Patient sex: F
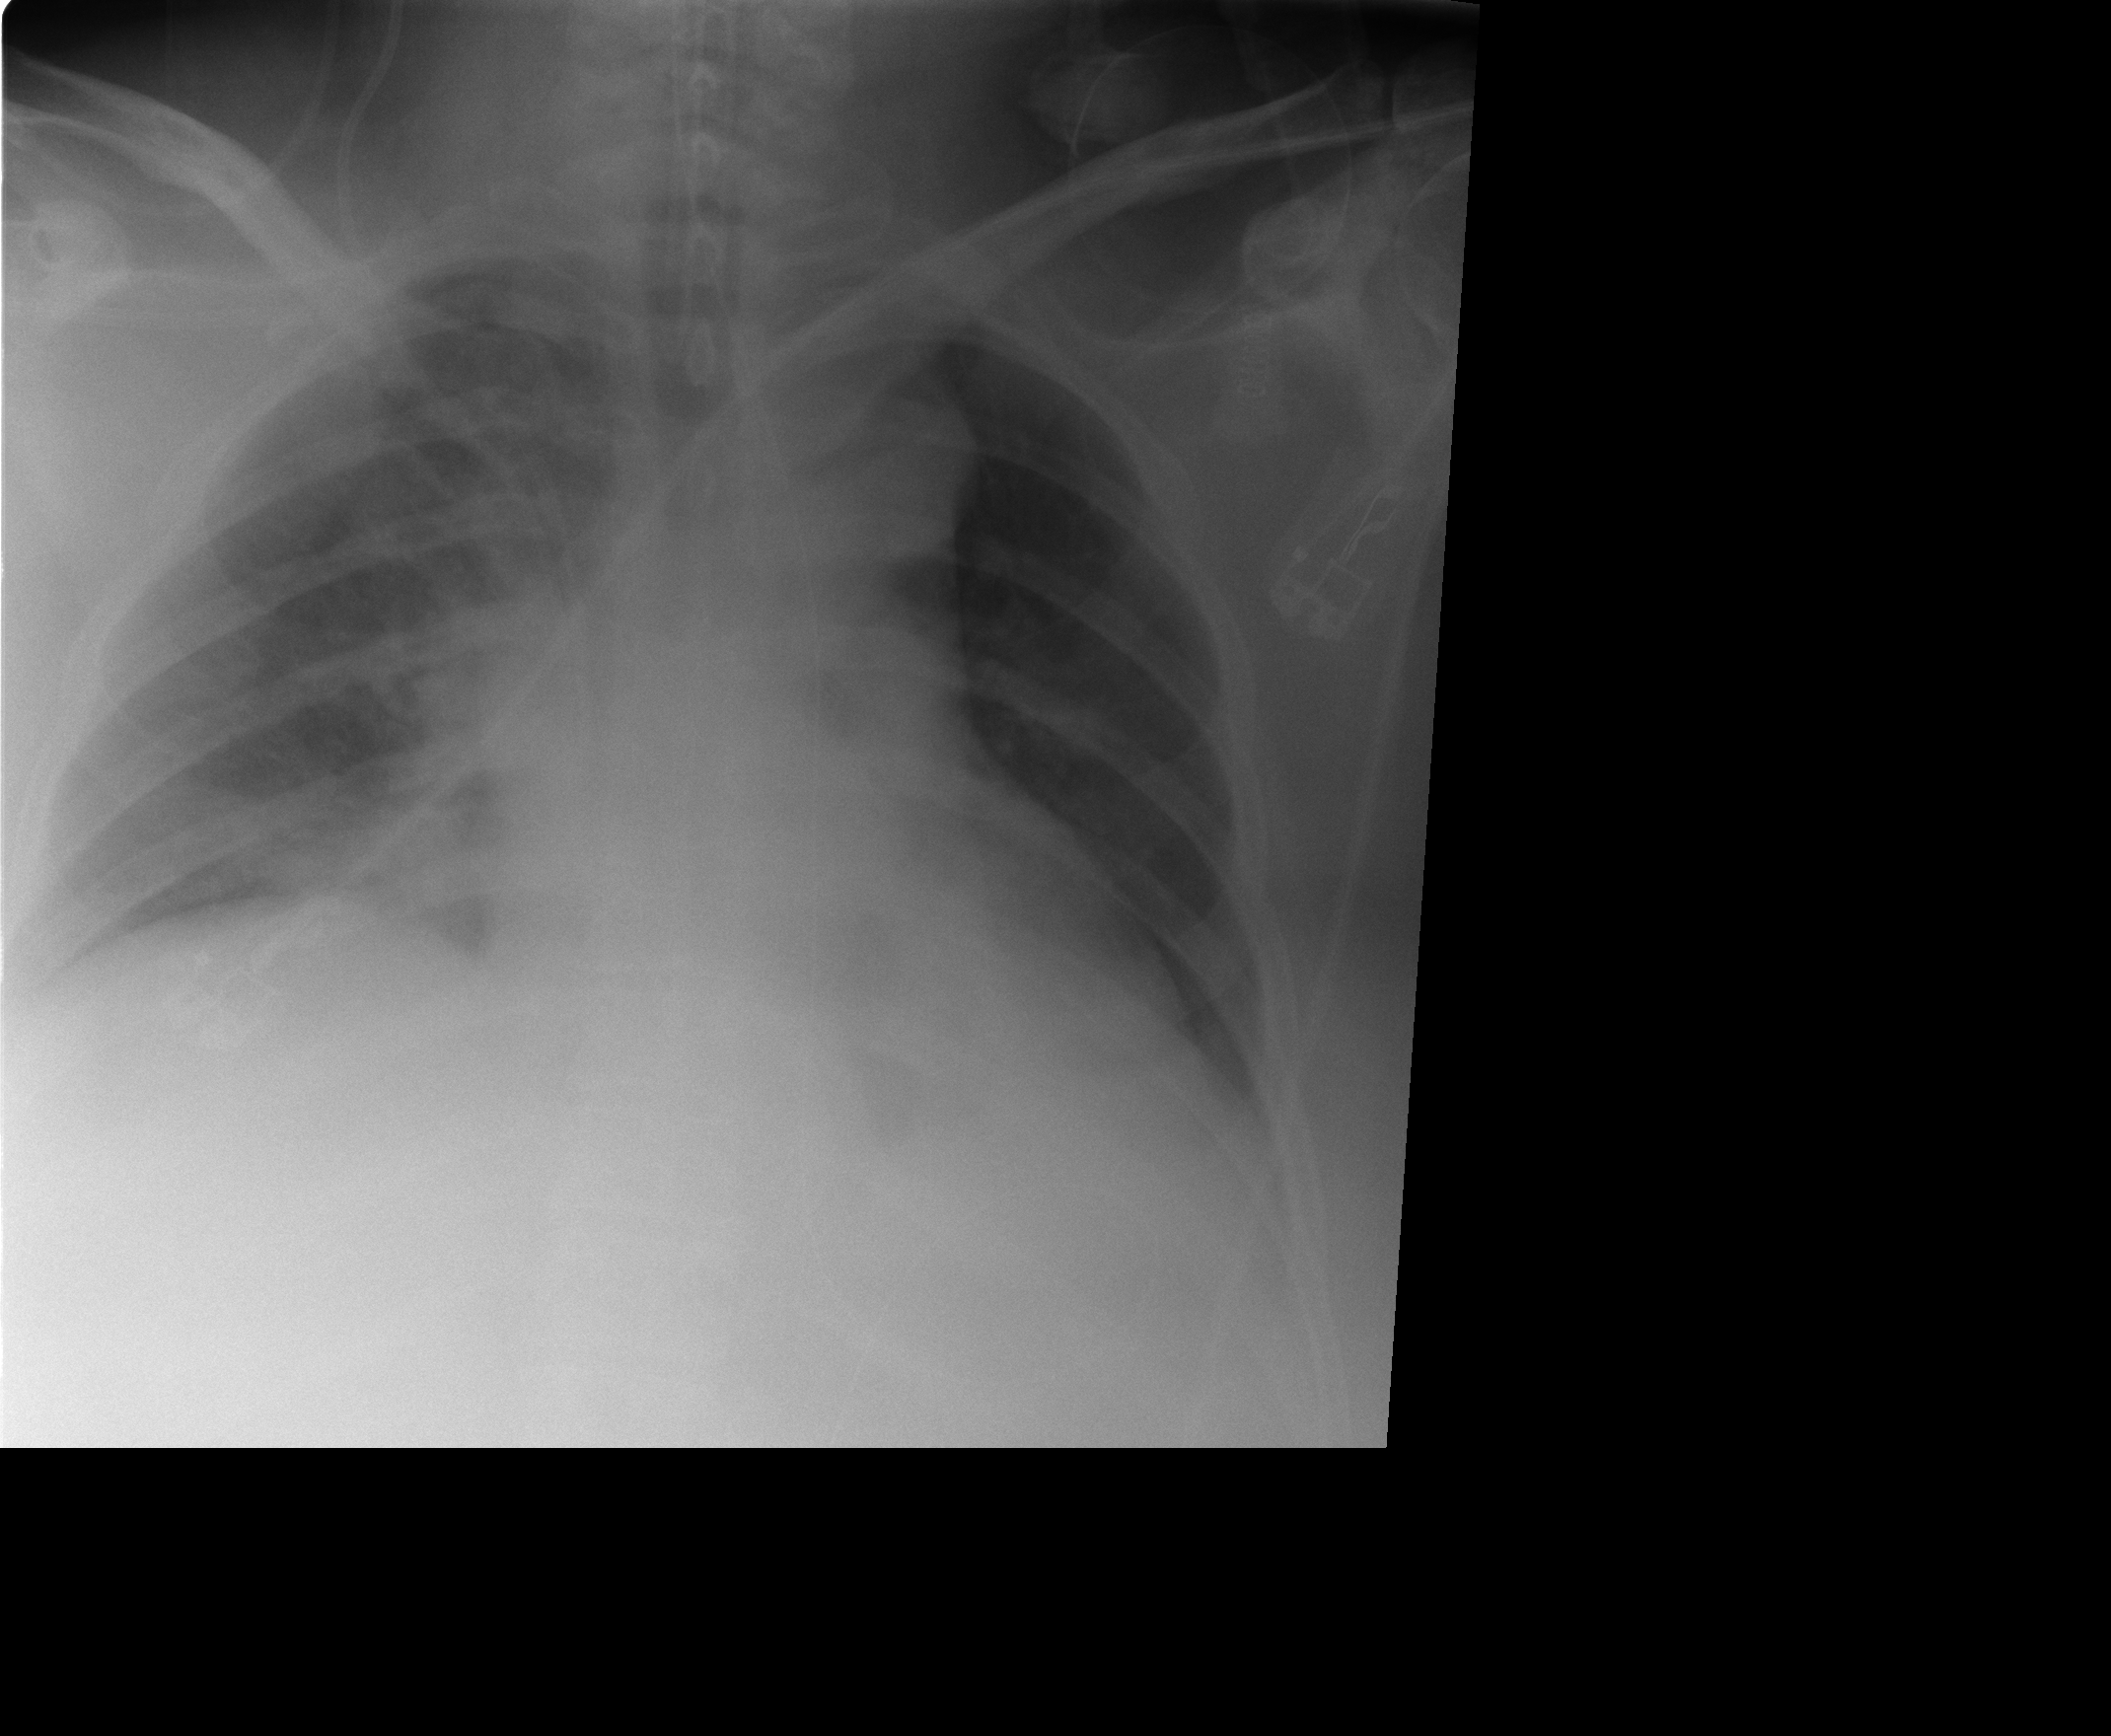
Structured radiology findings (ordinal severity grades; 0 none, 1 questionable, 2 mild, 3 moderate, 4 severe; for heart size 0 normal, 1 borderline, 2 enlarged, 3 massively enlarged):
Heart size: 1
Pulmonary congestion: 0
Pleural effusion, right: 1
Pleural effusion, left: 0
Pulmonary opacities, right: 0
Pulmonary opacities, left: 0
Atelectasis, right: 0
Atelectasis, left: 0